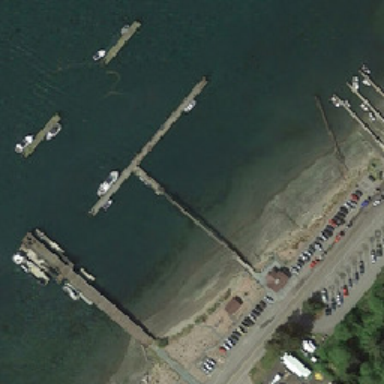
Part of the sea with dark green water besides the port .